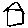
Label: house